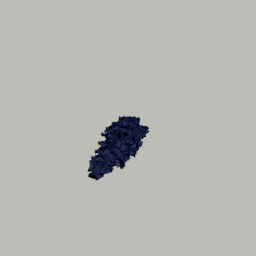
Label: nature